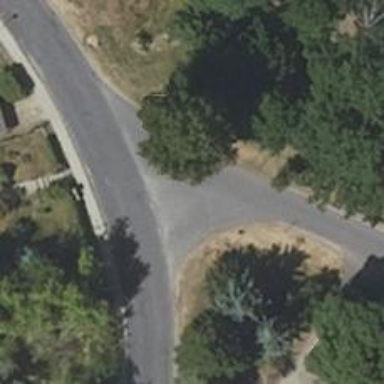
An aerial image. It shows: Asphalt road in residential area.